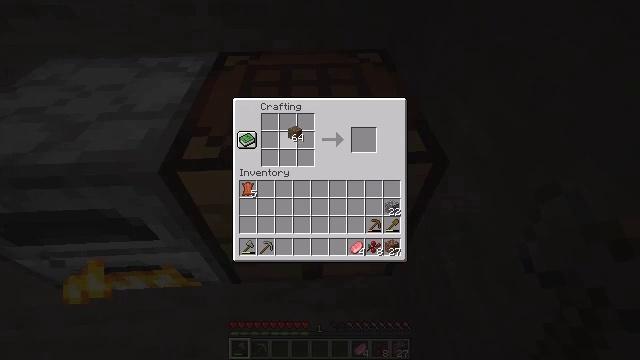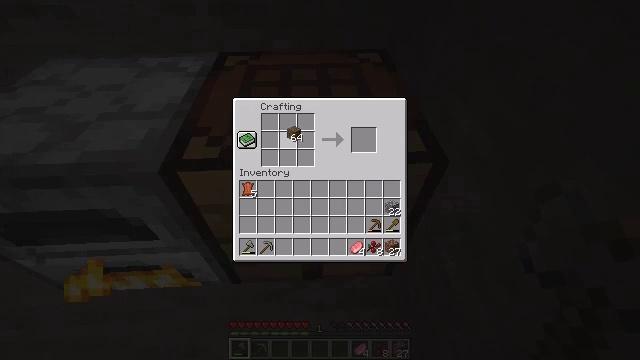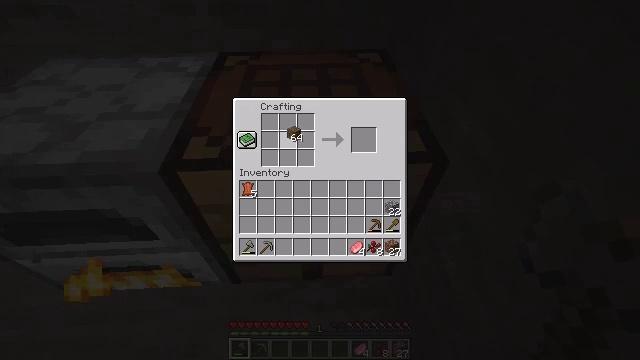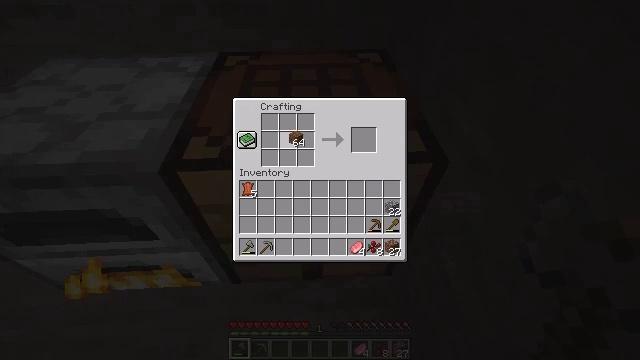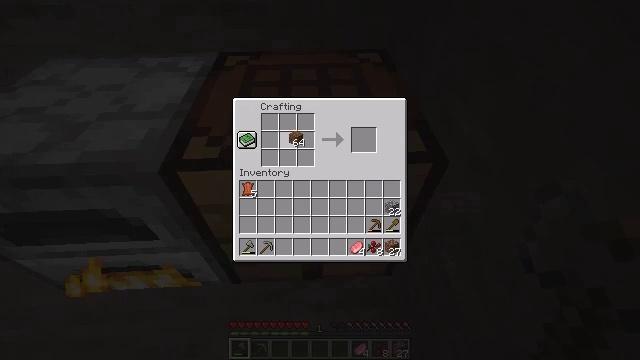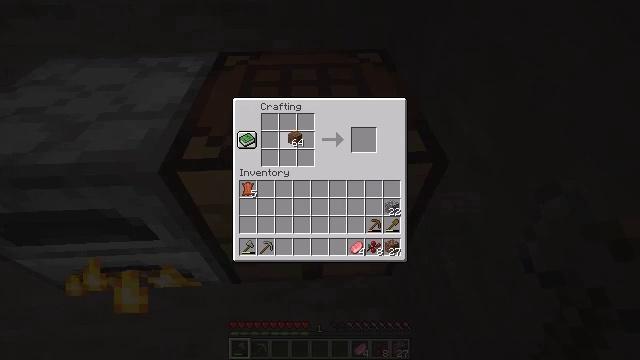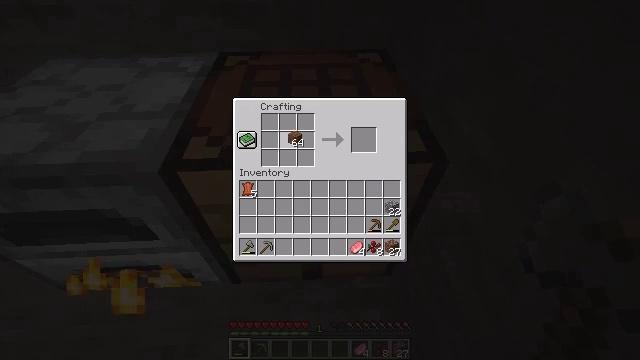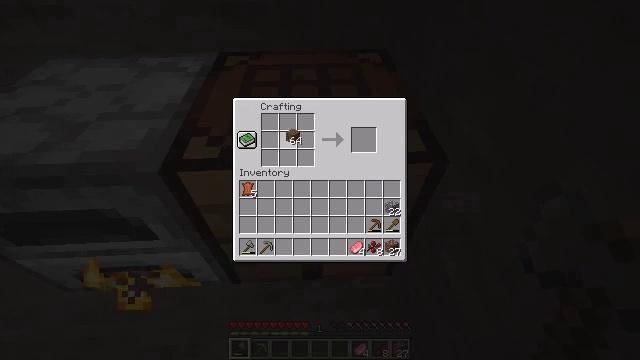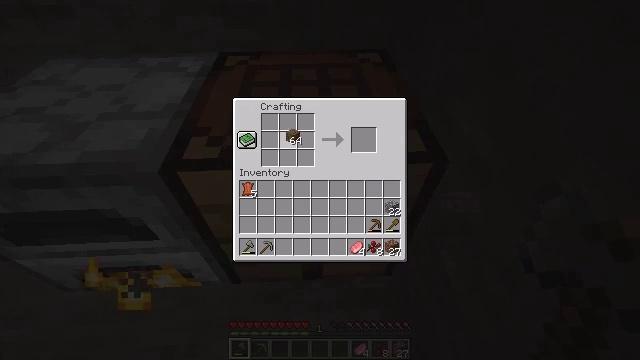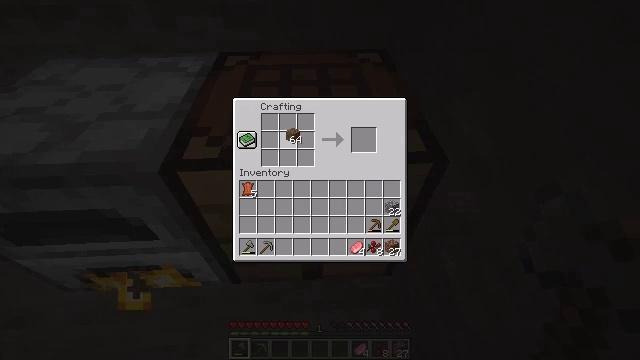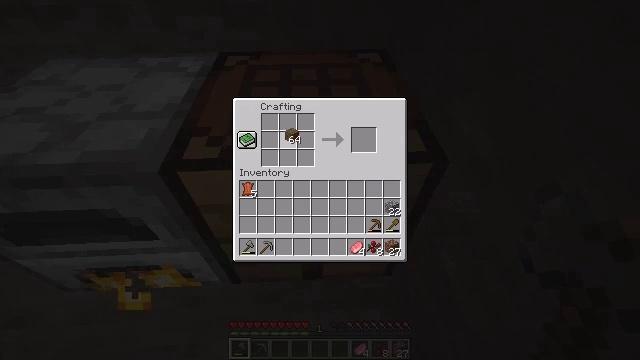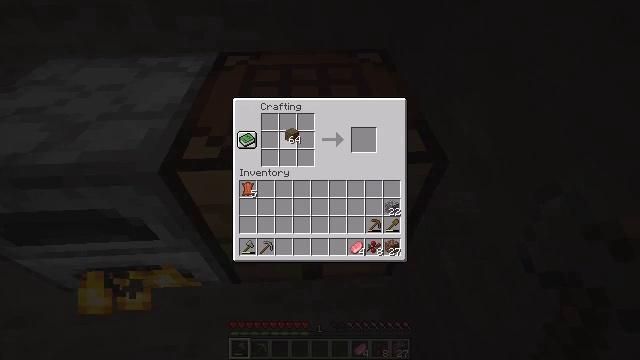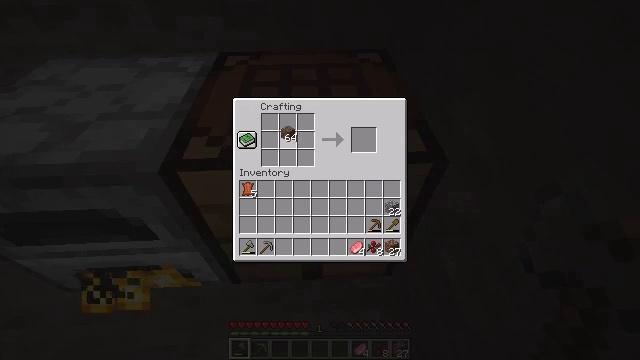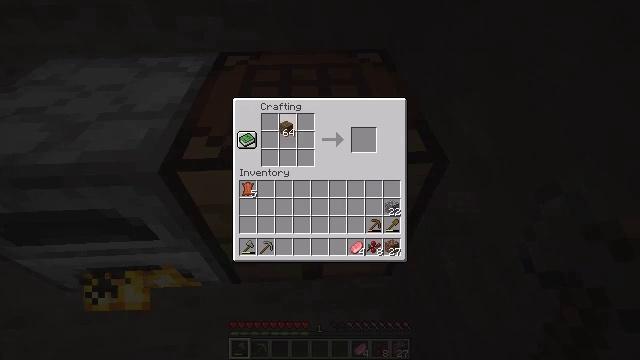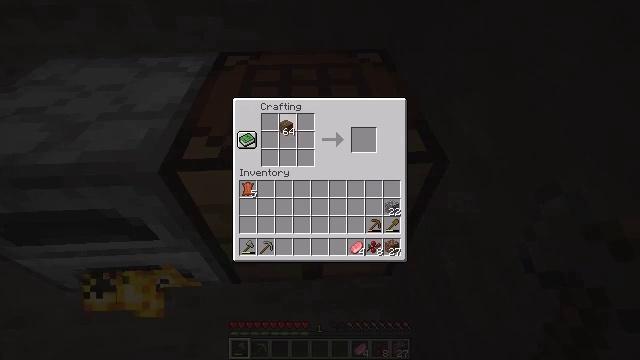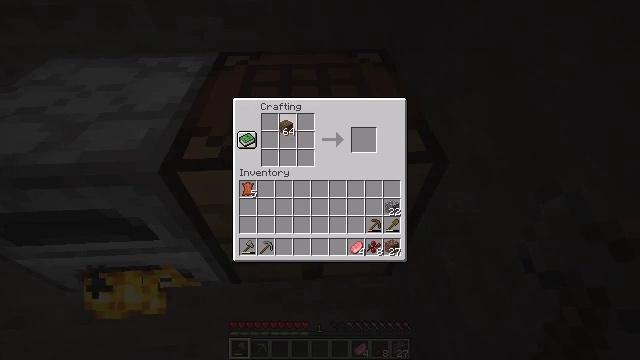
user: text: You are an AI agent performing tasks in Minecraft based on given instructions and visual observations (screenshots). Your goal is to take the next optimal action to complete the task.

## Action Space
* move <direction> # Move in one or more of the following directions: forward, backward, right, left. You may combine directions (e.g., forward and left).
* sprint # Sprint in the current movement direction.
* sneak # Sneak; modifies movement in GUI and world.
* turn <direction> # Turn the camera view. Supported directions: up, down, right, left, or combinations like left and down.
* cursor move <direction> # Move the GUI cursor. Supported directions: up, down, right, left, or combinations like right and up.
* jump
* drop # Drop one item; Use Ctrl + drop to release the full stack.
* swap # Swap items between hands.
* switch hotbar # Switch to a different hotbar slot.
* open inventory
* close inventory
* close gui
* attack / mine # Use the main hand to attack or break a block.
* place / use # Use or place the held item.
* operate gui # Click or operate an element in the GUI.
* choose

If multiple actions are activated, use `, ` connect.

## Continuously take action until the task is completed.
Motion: motion action
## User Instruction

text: Make a spruce door in the crafting table.
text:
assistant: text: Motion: no_op
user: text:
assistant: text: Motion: no_op
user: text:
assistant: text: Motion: no_op
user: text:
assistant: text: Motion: no_op
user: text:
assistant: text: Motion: no_op
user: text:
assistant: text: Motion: no_op
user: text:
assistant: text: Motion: no_op
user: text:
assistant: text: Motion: no_op
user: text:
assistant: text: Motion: no_op
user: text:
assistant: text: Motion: no_op
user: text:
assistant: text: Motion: no_op
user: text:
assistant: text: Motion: no_op
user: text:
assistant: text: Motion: no_op
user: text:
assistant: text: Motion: no_op
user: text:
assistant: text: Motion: choose
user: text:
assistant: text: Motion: choose
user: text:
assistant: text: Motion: cursor move down, choose
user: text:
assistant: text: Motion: choose
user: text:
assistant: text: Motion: choose
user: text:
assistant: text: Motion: choose
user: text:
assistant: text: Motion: choose
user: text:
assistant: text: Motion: choose
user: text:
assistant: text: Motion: cursor move up, choose
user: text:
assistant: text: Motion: cursor move up, choose
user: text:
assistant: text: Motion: cursor move up, choose
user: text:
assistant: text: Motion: choose
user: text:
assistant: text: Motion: choose
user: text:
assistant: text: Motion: choose
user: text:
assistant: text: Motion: choose
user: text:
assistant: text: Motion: no_op